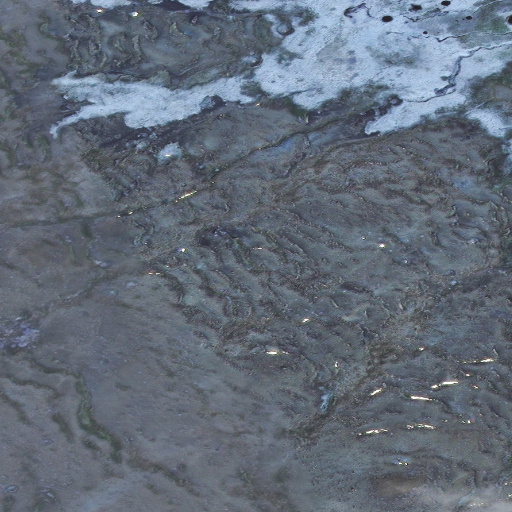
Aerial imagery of mountain in Alaska named Mercy Hill containing only unknown